Aerial crown-view tile of a tropical tree (Barro Colorado Island, Panama), acquired 20250124:
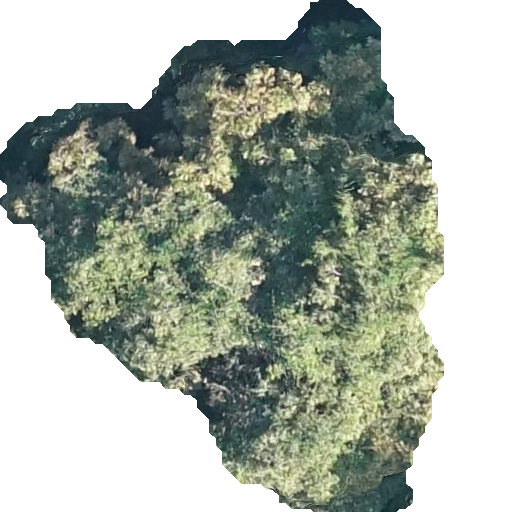
Species: Dipteryx oleifera
GBIF accepted scientific name: Dipteryx oleifera
Crown area: 221.459 m²